Question: I just discovered <URL> with an amazing look&feel that makes macvim really looks like Emacs:

I was wondering if anybody is aware of a way to make emacs buffer bars having a similar look?
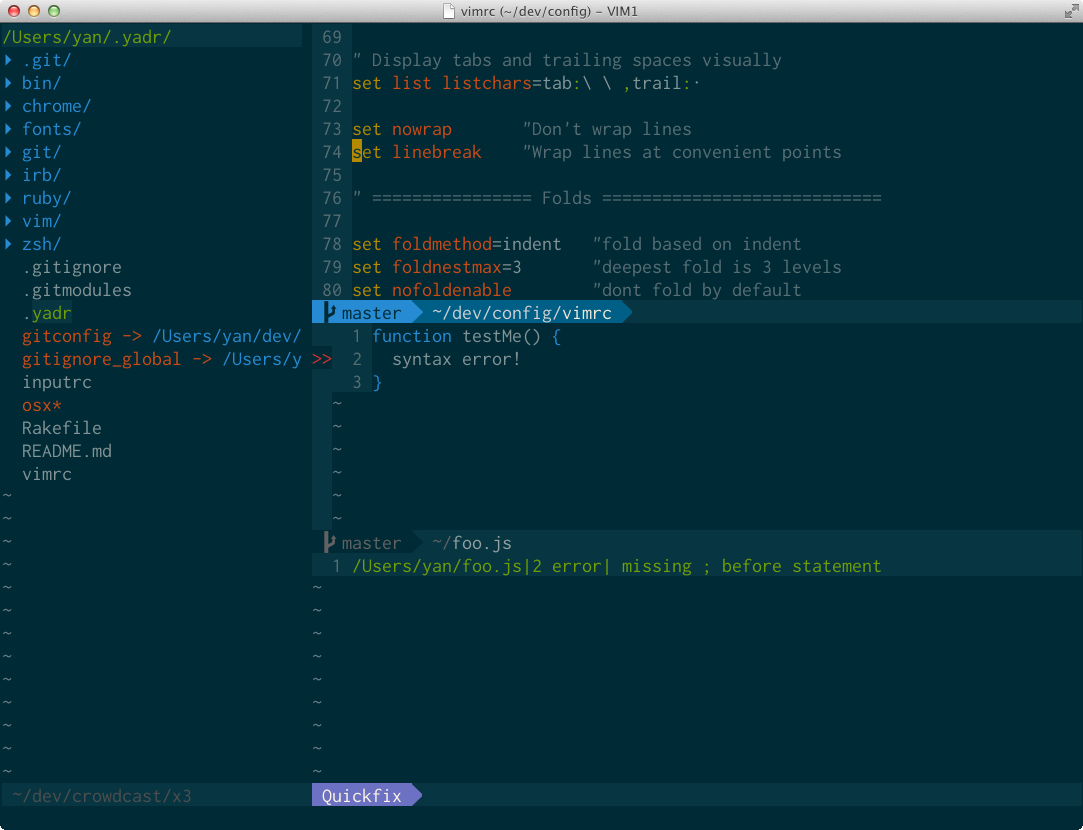
Answer: Originally posted this as a comment since I wasn't sure what exactly you were talking about in the screenshot, but since it answers your question I'm posting it as an answer.
The effect you are seeing is the <URL>. There are a few forks of this available on GitHub as well.